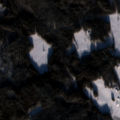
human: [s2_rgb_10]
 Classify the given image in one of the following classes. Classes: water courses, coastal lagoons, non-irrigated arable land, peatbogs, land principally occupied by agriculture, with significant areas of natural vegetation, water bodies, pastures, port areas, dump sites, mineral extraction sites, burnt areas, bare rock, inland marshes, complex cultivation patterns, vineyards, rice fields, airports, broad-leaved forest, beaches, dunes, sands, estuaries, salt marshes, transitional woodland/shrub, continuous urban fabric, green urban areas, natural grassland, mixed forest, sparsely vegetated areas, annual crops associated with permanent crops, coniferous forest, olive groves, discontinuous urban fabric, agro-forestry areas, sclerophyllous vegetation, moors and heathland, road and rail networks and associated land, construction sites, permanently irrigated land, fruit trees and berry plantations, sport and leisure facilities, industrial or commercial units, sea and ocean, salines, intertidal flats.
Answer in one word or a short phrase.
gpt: land principally occupied by agriculture, with significant areas of natural vegetation, coniferous forest, mixed forest